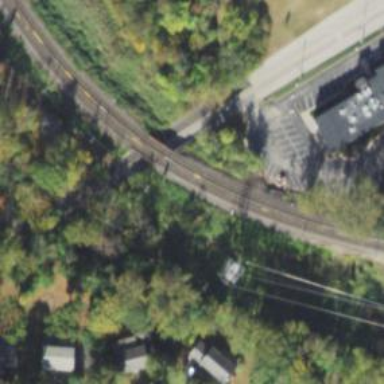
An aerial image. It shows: Bridge for light rail electrified railway.